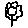
Label: flower